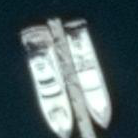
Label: civil